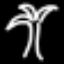
Label: palm tree